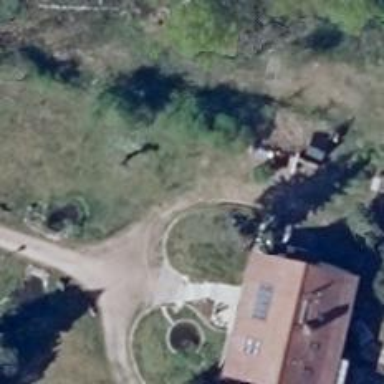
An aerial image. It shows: Driveway leading to service road.